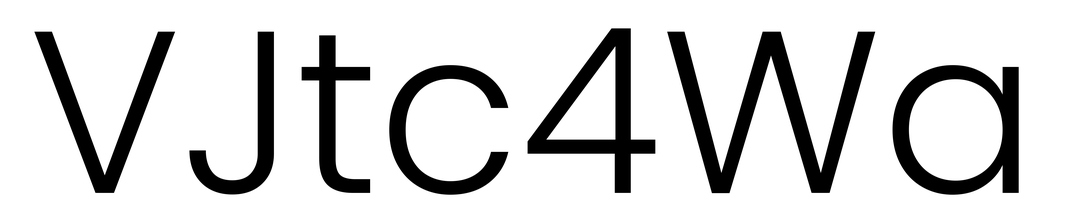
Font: Poppins-Light